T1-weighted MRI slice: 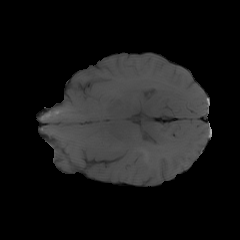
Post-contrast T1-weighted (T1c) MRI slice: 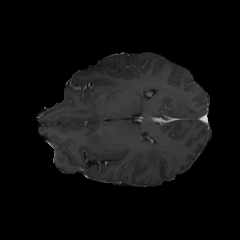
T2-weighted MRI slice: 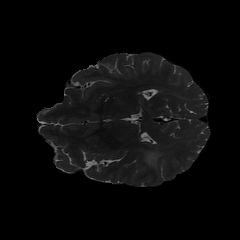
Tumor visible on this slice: yes